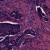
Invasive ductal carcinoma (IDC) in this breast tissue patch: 1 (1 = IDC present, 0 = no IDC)